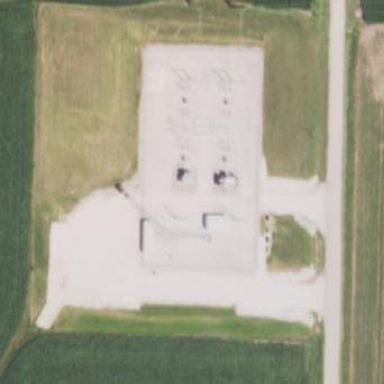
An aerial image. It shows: Power substation primarily used for electricity generation.